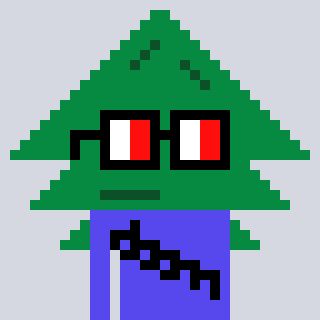
a pixel art character with square glasses with black frames and red eyes, a fir-shaped head and a computerblue-colored body on a cool background